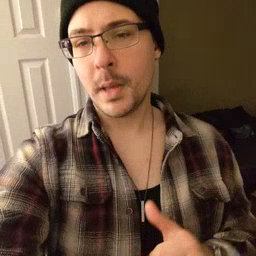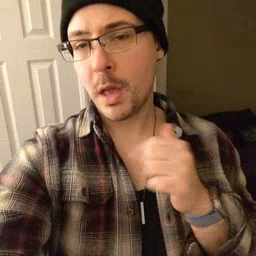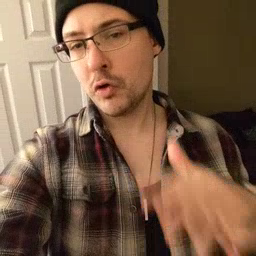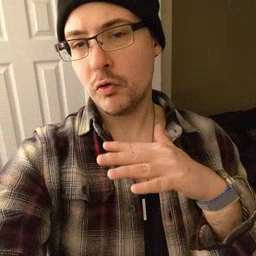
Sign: backyard